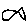
Label: fish